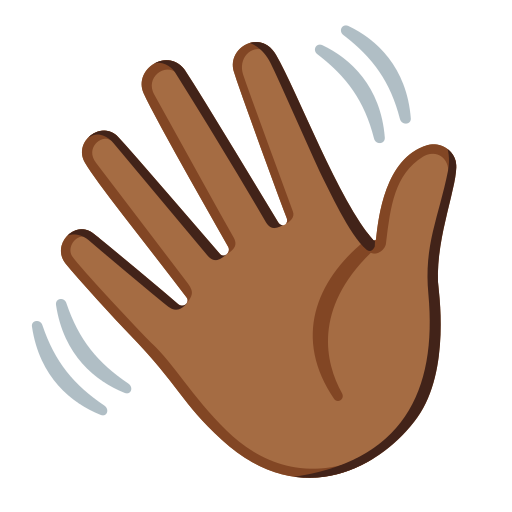
Emoji: 👋🏾